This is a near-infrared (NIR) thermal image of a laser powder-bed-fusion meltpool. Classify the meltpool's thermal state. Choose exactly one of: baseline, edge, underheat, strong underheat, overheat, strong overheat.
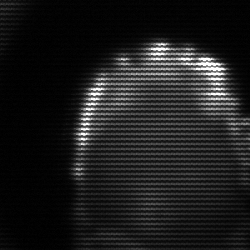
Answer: baseline